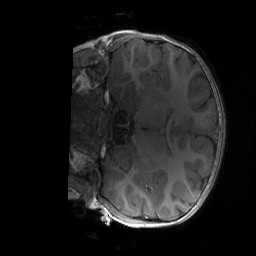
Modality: T1w
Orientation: coronal
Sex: male
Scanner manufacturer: siemens
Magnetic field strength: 3 T
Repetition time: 1.9 s
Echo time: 0.00243 s